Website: crate-barrel
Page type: review-order
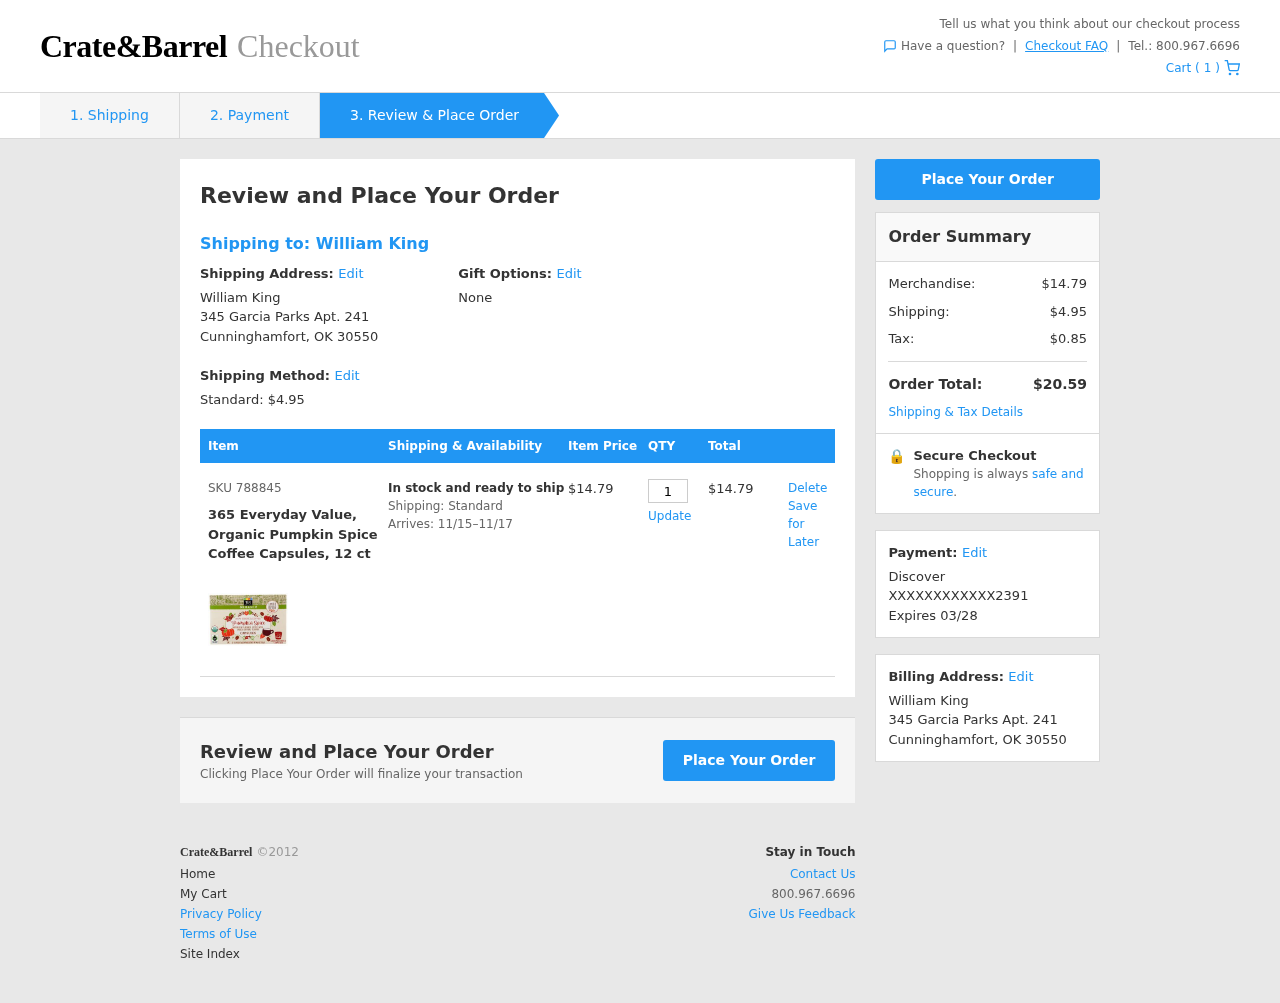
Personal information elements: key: PII_CARD_LAST4
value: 2391
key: PII_CARD_TYPE
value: Discover
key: PII_FULLNAME
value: William King
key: PII_FULLNAME2
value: William King
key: PII_STREET
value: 345 Garcia Parks Apt. 241
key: PII_CITY2
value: Cunninghamfort
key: PII_STATE_ABBR2
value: OK
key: PII_POSTCODE
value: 30550
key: PII_POSTCODE_FULL
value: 30550
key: PII_POSTCODE_NUMERIC
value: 30550
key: PII_CARD_EXPIRY
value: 03/28
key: PII_FULLNAME3
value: William King
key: PII_CITY3
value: Cunninghamfort
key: PII_STATE_ABBR3
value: OK
Product elements: key: PRODUCT1_NAME
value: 365 Everyday Value, Organic Pumpkin Spice Coffee Capsules, 12 ct
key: PRODUCT1_PRICE
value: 14.79
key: PRODUCT1_QUANTITY
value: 1
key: PRODUCT1_SKU
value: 788845
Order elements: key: ORDER_NUM_ITEMS
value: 1
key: ORDER_SHIPPING_COST
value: $4.95
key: ORDER_DELIVERY_DATE
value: Arrives: 11/15–11/17
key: ORDER_SUBTOTAL
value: $14.79
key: ORDER_SUBTOTAL2
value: $14.79
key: ORDER_SHIPPING_COST2
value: $4.95
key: ORDER_TAX
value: $0.85
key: ORDER_TOTAL
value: $20.59